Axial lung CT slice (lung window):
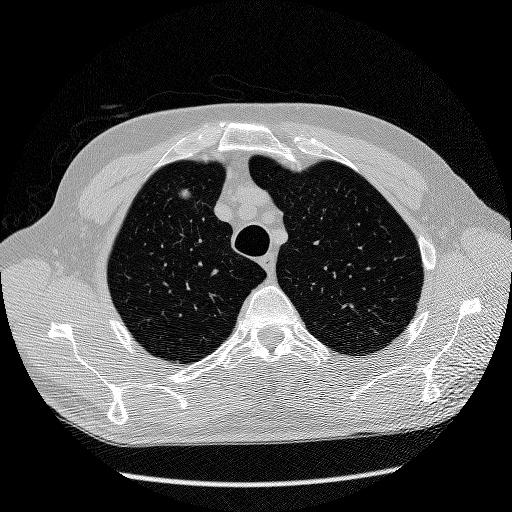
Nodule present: no